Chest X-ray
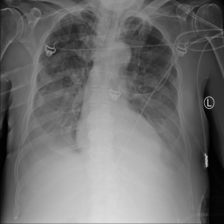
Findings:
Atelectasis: positive
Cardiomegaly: negative
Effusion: positive
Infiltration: negative
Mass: negative
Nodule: negative
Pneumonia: negative
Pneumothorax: negative
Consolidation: negative
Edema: negative
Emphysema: negative
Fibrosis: negative
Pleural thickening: negative
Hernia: negative